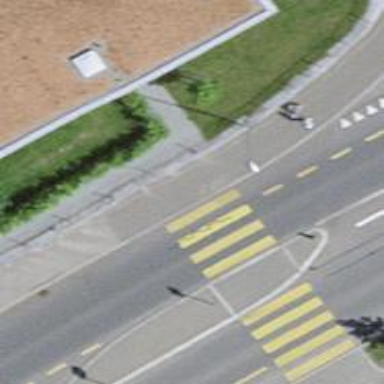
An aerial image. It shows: Zebra crossing on the road.